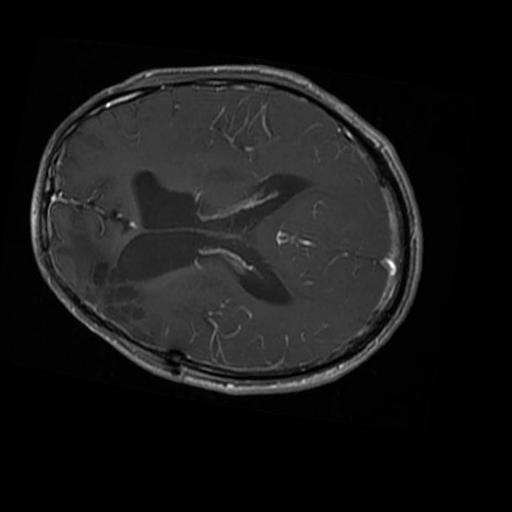
Label: brain_glioma